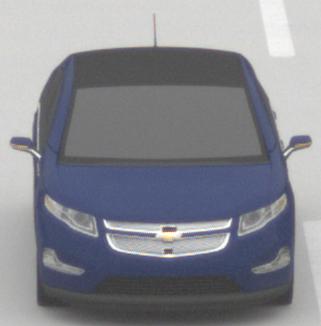
Make: Chevrolet
Model: Volt
Detailed model: Volt
Model produced from: 2011/11
Model produced until: 2014/08
Doors: 5
Color: blue
Road condition: dry road
Daytime: midday
Contrast: low contrast